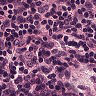
Metastatic tissue present: no